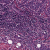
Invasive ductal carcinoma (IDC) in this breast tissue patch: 1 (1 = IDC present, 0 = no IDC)